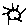
Label: sun